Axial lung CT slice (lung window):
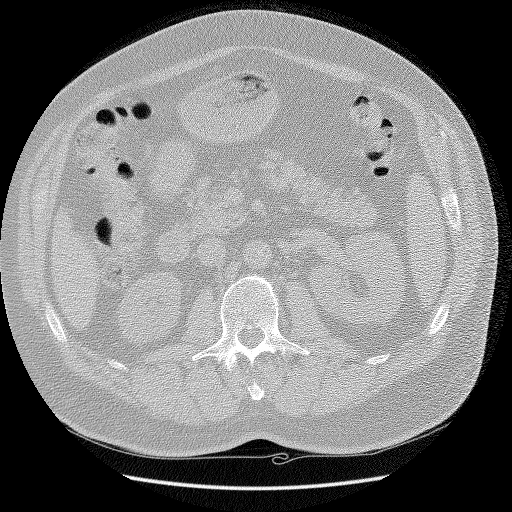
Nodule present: no